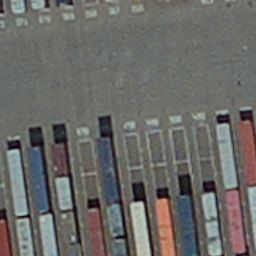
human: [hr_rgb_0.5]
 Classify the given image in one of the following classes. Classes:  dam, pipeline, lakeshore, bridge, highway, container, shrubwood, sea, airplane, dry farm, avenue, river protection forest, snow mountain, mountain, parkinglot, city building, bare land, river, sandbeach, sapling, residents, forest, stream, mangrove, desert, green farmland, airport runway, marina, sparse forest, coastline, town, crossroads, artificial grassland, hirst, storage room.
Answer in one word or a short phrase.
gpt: container